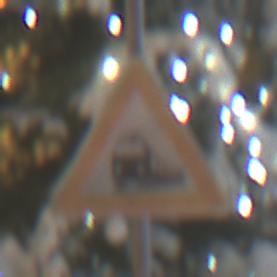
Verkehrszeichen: Bahnuebergang
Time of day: Night
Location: Outdoor (Urban)
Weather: Overcast
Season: Winter
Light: Artificial